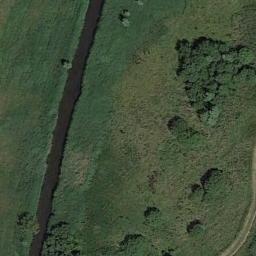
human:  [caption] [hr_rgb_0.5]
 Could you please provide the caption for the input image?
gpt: There is a river goes through the meadow .

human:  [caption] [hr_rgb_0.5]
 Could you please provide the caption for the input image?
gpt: The entire image is dominated by grass .

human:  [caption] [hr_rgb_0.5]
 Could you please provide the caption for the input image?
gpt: Some trees are on the meadow .

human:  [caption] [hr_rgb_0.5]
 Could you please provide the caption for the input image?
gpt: This meadow has dense grasses and some trees and a river goes through the meadow .

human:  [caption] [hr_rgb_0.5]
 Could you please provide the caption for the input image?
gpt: There are some trees on the meadow beside a river .